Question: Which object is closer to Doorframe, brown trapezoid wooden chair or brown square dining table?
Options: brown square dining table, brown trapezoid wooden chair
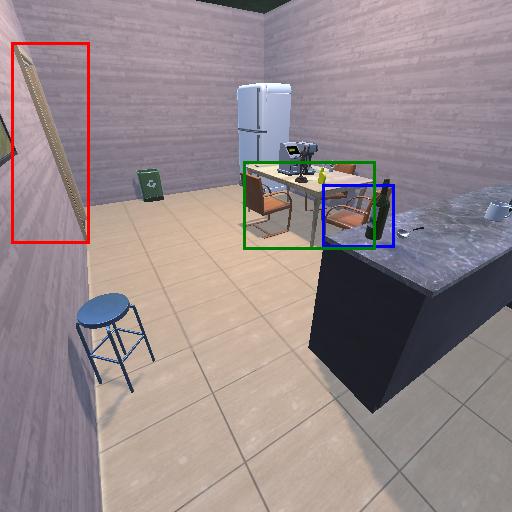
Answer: brown square dining table